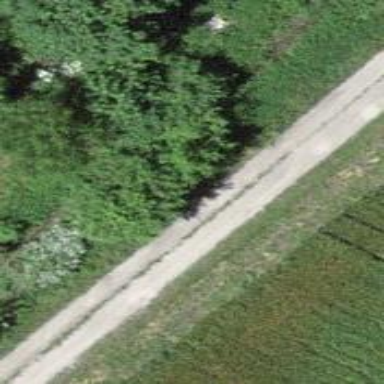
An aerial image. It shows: Compacted track with grade2 surface.